Field crop: maize
Growth stage: 2
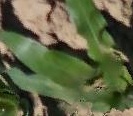
Species: maize